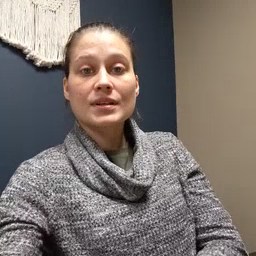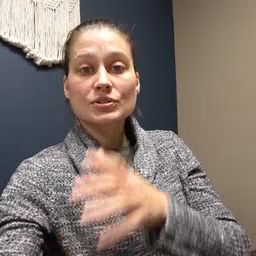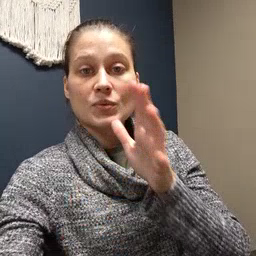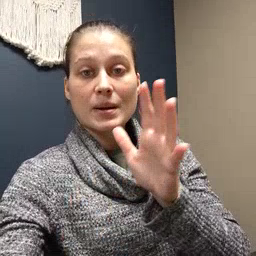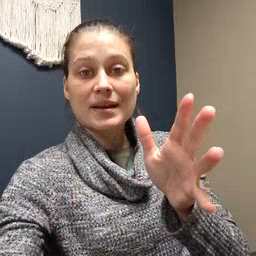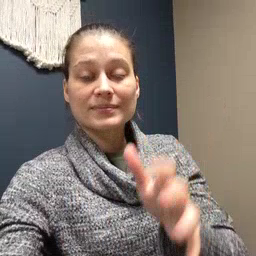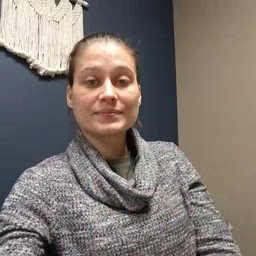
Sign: grandma